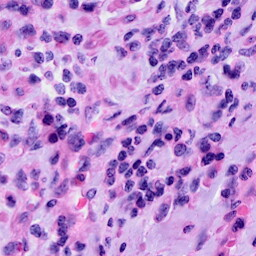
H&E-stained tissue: Cervix